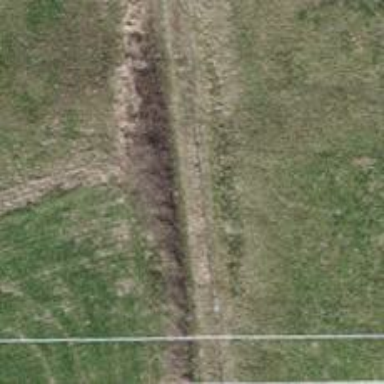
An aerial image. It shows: Gravel track with grade 4 quality.